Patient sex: F
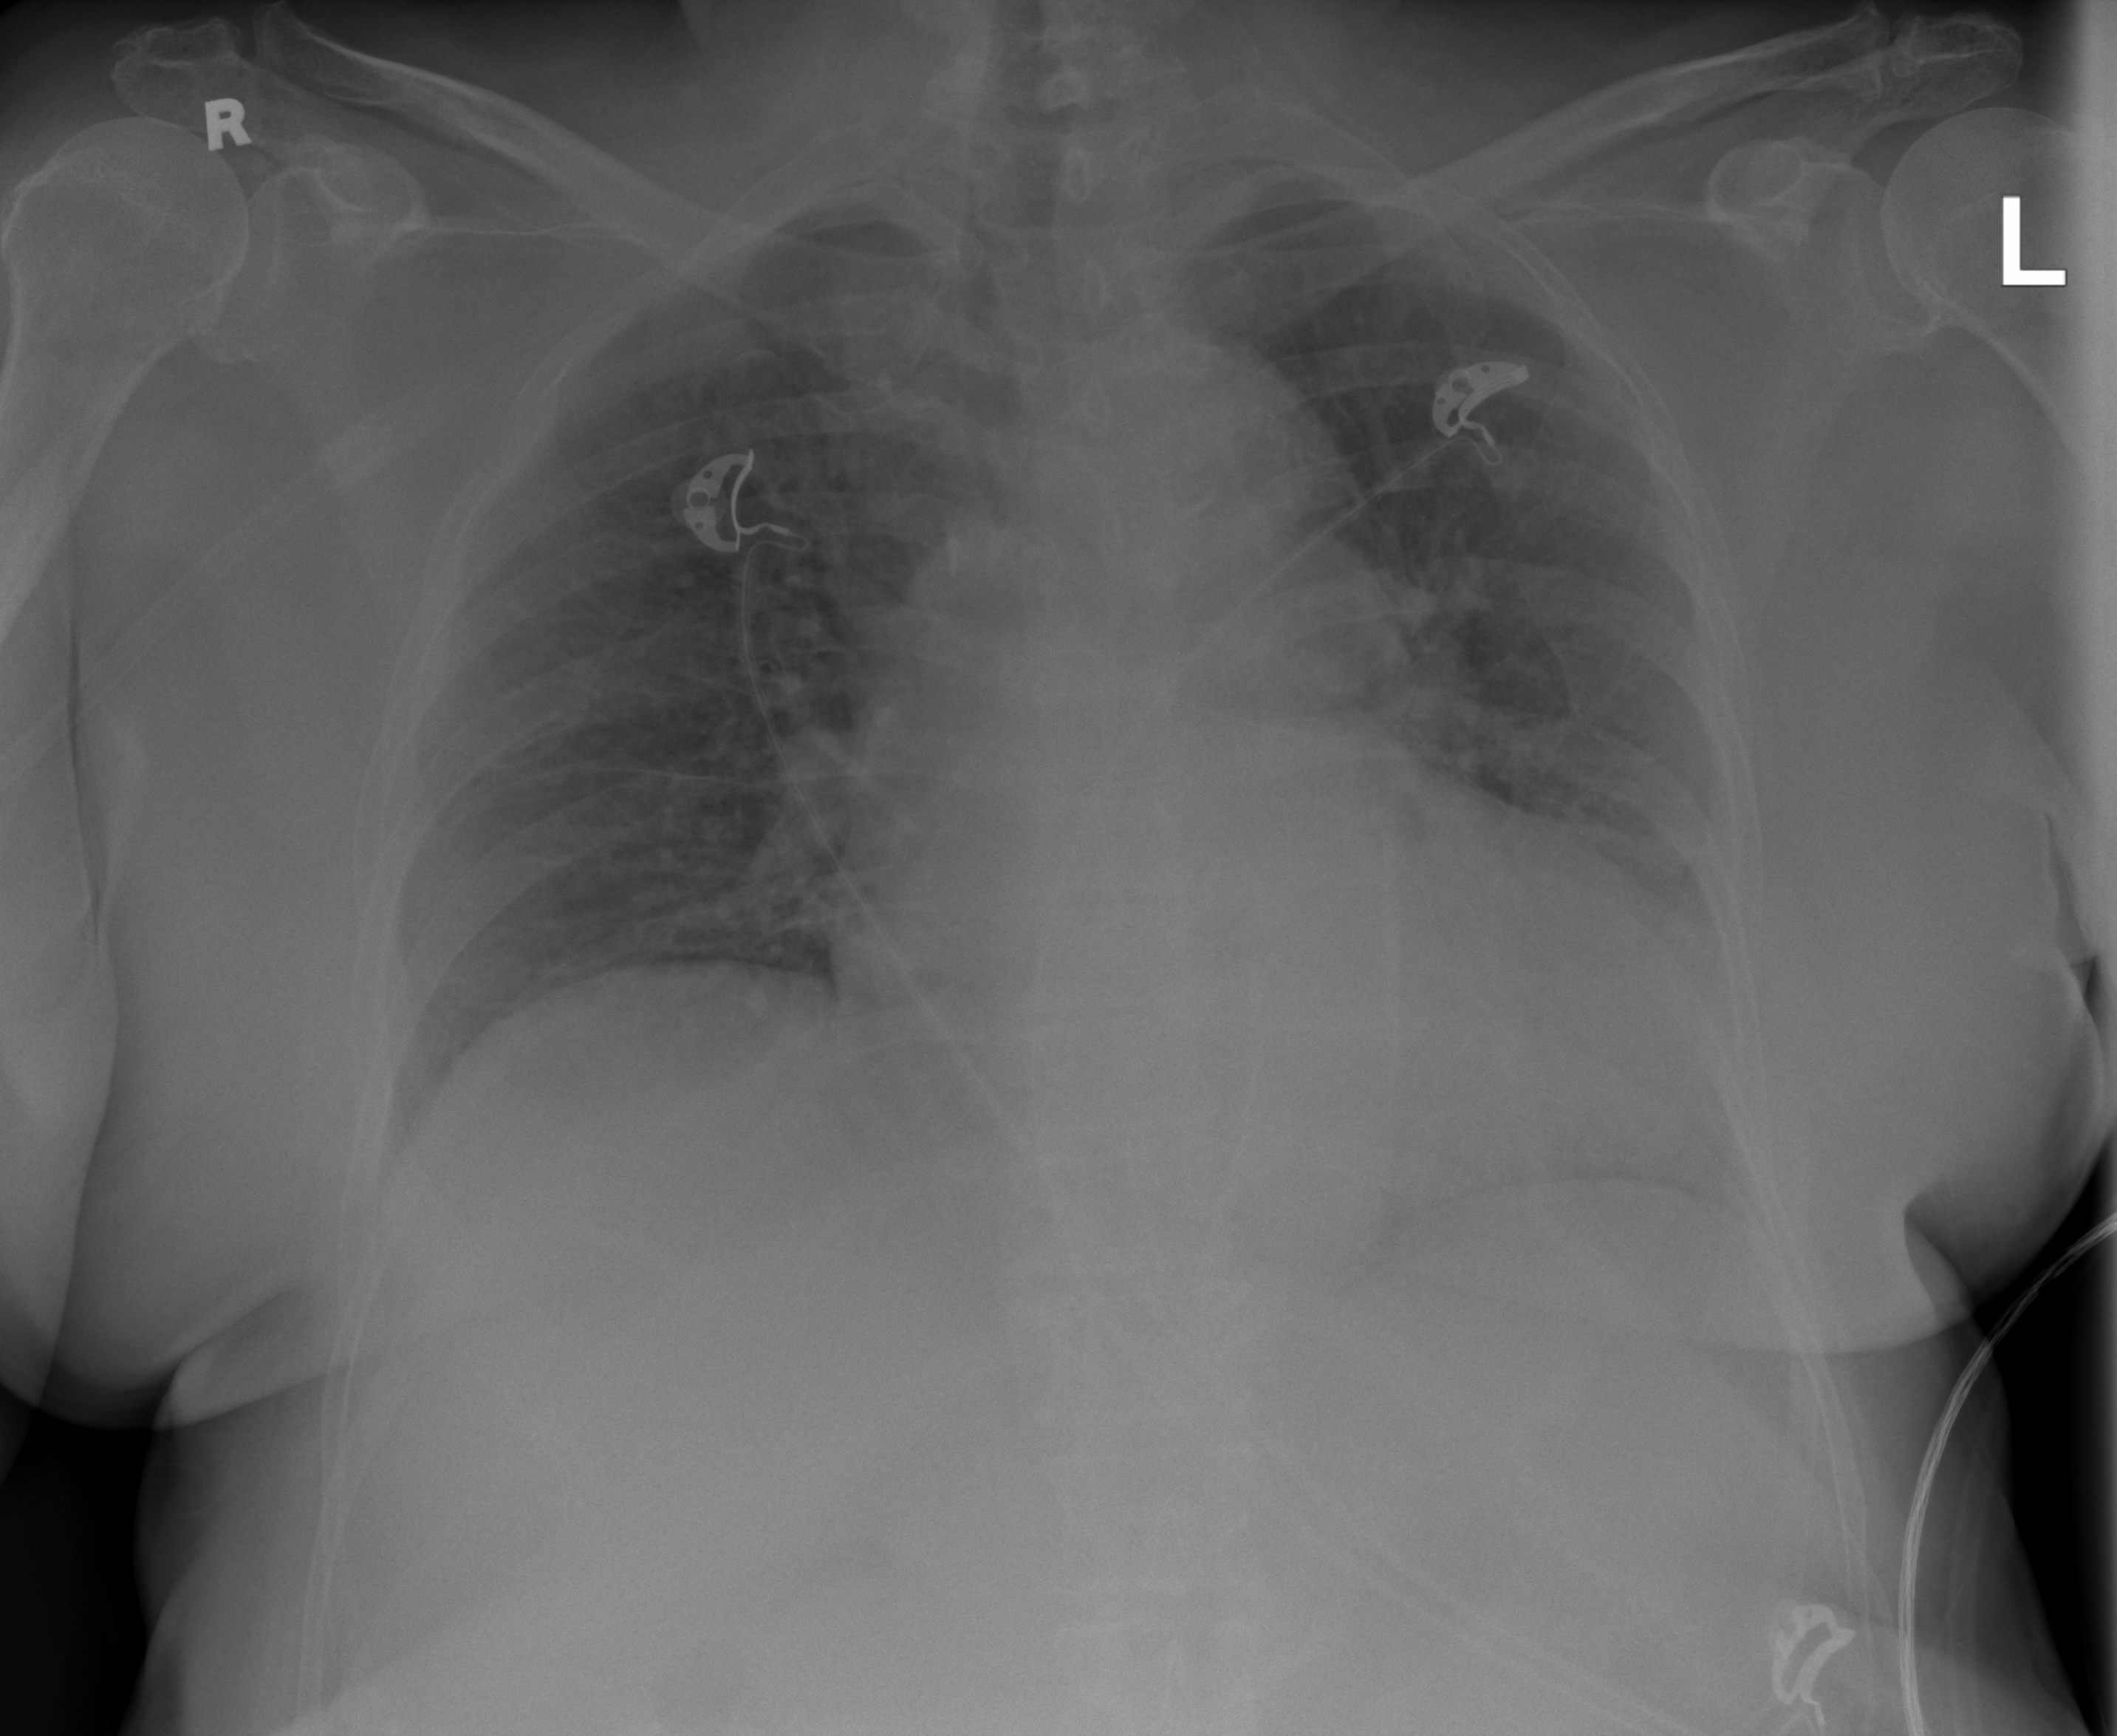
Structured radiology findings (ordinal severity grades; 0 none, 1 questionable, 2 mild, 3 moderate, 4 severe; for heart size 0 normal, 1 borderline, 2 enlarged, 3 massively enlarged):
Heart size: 2
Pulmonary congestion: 2
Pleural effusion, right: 0
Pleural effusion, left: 0
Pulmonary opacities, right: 0
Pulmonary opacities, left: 0
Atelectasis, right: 2
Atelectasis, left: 2